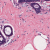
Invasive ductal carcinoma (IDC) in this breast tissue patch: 0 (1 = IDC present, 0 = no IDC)